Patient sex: M
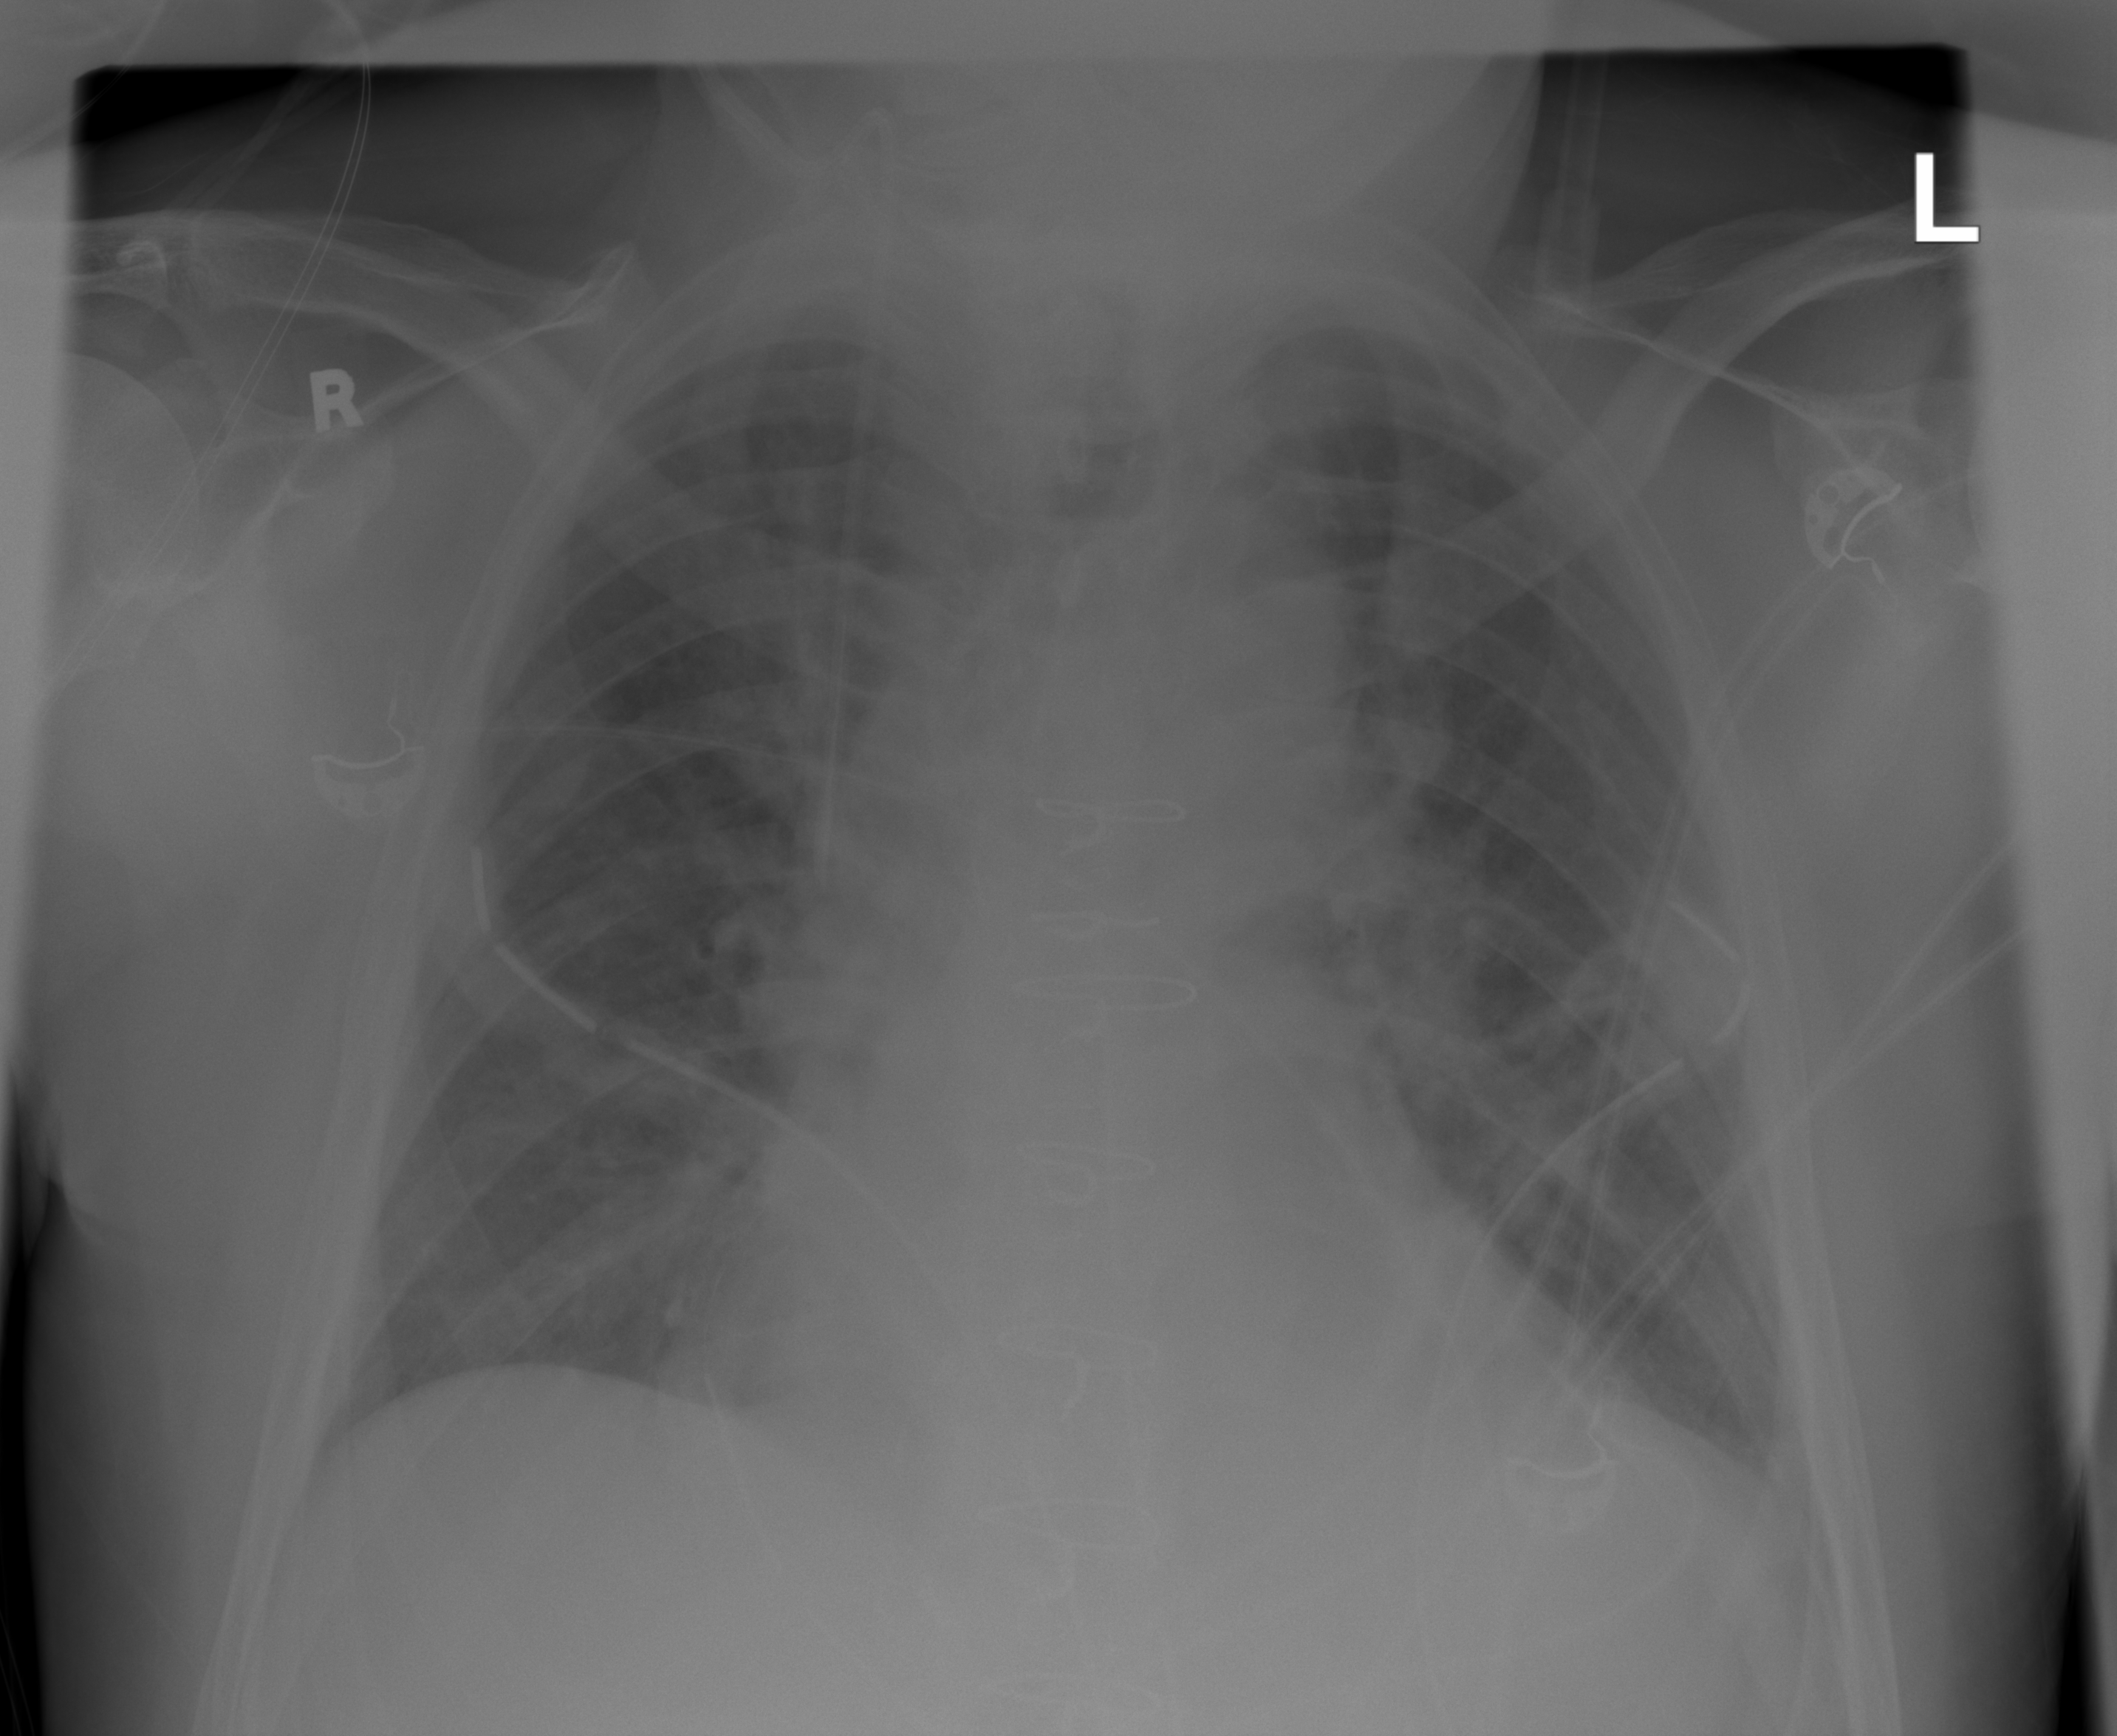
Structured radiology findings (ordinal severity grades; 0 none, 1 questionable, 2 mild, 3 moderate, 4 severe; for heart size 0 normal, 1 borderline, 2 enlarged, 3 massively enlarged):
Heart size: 0
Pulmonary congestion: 2
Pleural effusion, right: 0
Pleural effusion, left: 0
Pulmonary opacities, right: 2
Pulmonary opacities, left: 2
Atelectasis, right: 2
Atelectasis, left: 2